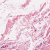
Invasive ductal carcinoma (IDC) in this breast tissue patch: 0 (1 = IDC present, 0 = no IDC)